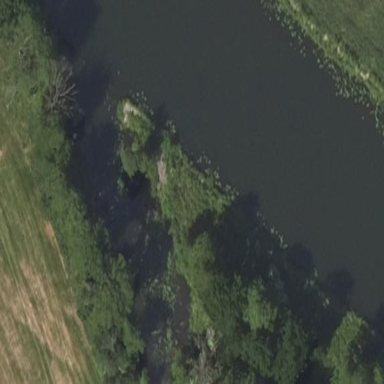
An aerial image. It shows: Oxbow water feature in natural setting.